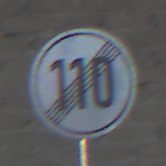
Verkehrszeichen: EndeGeschwindigkeit110
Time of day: SunriseSunset
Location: Outdoor (Nature)
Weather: PartlyCloudy
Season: NotSpecified
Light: Natural